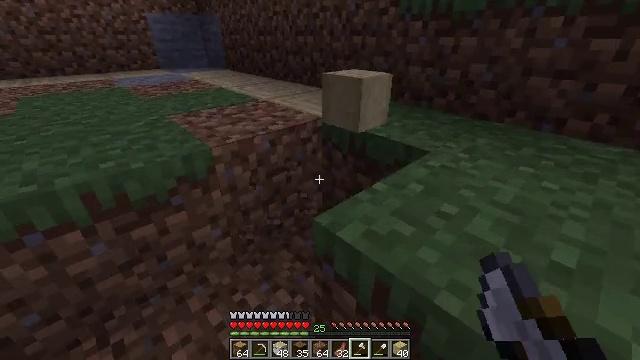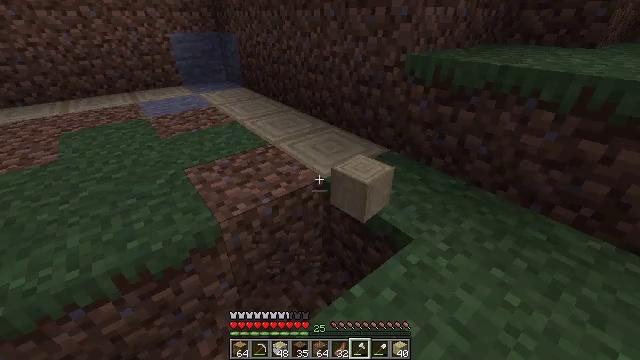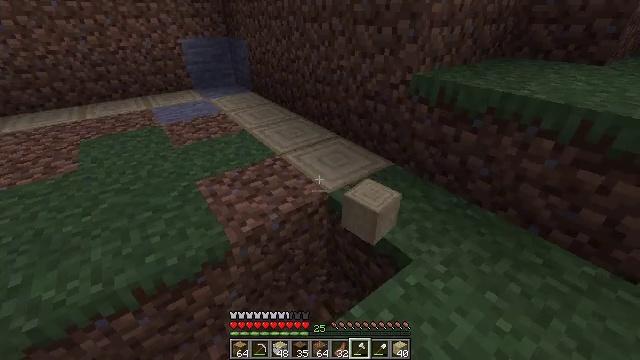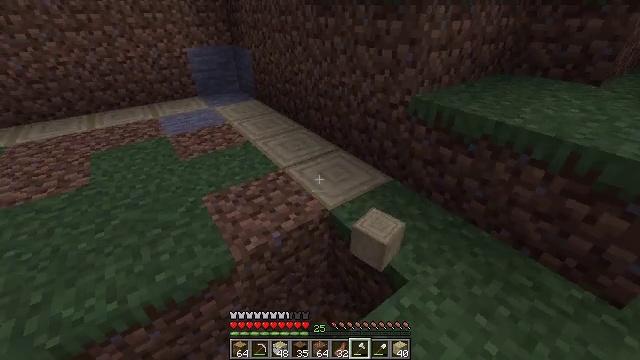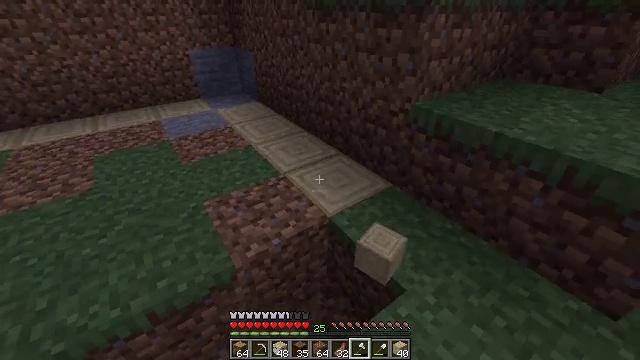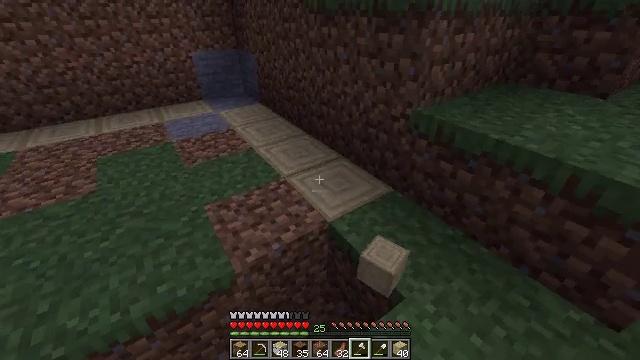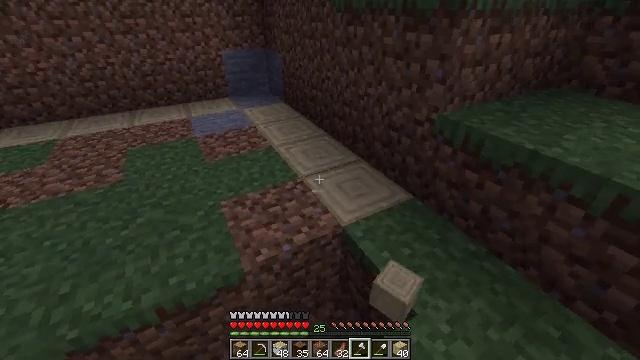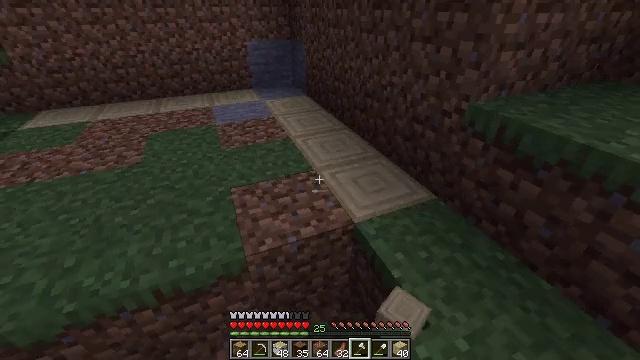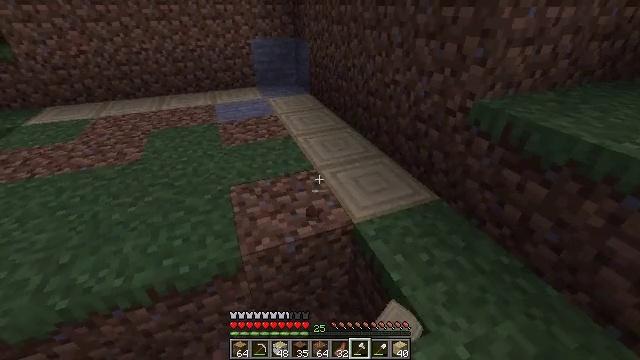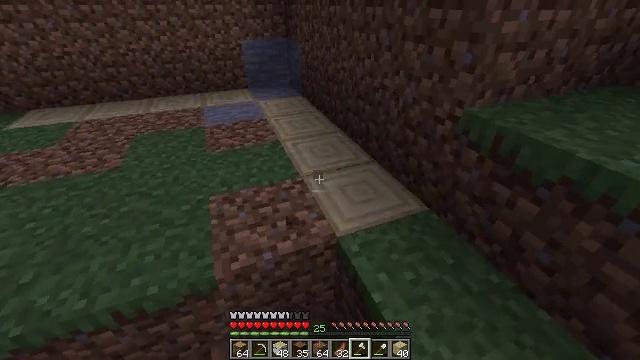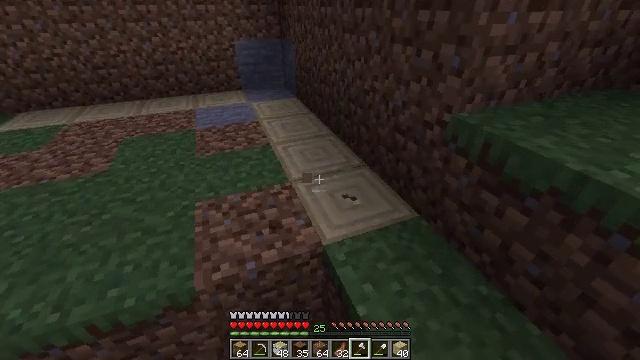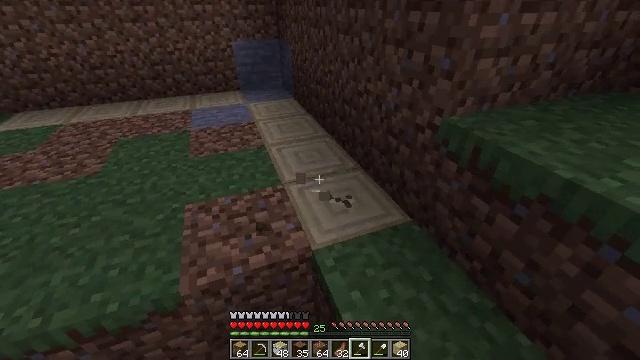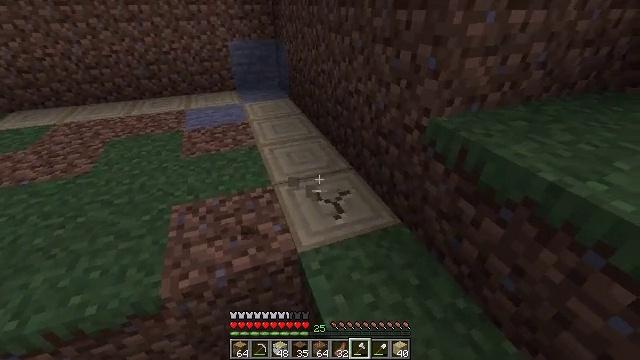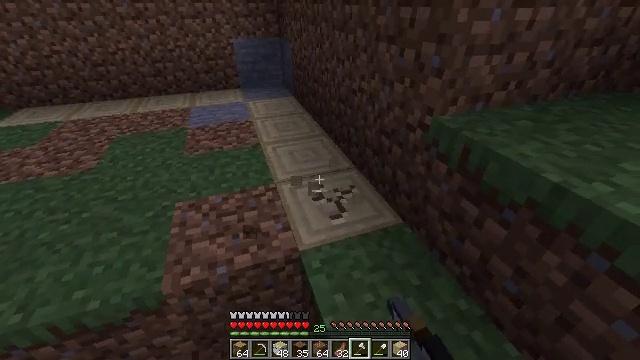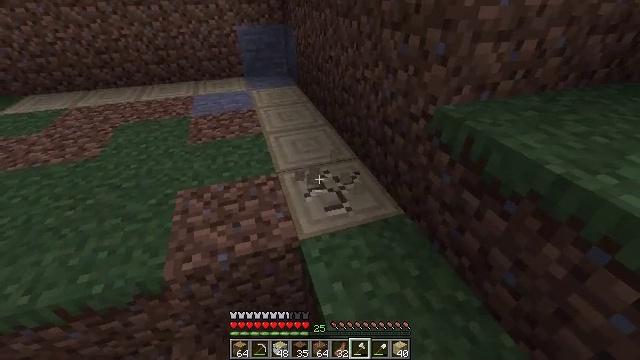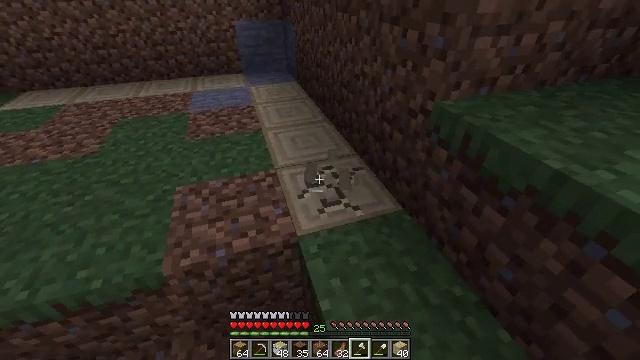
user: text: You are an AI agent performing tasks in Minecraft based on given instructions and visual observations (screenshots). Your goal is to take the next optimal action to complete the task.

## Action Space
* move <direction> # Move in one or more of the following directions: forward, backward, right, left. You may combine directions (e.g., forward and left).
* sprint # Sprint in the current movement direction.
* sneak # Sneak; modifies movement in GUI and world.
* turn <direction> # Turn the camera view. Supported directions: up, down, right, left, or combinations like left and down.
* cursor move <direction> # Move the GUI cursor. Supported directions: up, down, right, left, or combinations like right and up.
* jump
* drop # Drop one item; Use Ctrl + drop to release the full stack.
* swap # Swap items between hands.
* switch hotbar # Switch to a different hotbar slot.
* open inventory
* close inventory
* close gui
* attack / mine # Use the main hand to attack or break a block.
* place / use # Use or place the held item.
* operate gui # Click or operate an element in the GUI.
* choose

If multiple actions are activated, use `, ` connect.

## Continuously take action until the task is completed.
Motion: motion action
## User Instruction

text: Mine the stripped birch log.
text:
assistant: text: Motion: move forward and move right, turn left and down, jump
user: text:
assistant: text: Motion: move forward and move right, turn left and down, jump
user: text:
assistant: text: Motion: move forward and move right, jump
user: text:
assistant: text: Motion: move forward and move right, jump
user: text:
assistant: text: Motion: move forward and move right
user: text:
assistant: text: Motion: move forward and move right, turn left
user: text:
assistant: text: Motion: move forward and move right, turn left
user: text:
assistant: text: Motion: move forward and move right, turn left, attack / mine
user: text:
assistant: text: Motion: move forward and move right, attack / mine
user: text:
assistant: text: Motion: move right, attack / mine
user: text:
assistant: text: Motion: attack / mine
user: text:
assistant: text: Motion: attack / mine
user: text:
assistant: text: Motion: turn left, attack / mine
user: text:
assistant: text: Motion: turn left and down, attack / mine
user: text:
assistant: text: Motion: attack / mine
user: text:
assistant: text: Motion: turn down, attack / mine
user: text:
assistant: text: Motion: turn down, attack / mine
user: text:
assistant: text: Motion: attack / mine
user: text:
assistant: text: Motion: attack / mine
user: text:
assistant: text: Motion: attack / mine
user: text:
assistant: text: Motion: attack / mine
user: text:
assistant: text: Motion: move forward and move right, attack / mine
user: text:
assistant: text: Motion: move forward and move right, attack / mine
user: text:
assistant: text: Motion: move forward and move right, attack / mine
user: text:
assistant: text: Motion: move forward and move right, turn left, attack / mine
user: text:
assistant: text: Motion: move forward and move right, turn left, attack / mine
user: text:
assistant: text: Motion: attack / mine
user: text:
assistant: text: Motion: turn left, attack / mine
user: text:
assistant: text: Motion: turn left, attack / mine
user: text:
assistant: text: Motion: turn left, attack / mine